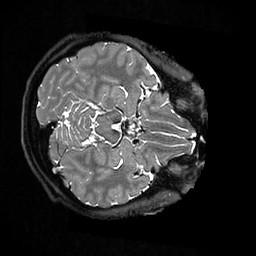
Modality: T2w
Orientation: axial
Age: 48
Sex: female
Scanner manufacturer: ge
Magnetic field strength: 3 T
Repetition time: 3.202 s
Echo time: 0.05904 s